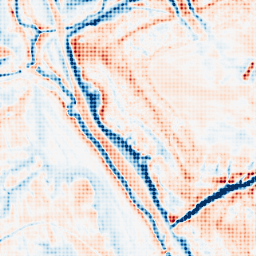
Category: multiscale
Decomposition family: dog_multiscale
Decomposition parameters: sigma_ratio: 1.6
n_scales: 5
base_sigma: 0.5
Upsampling method: sinc_blackman
Upsampling parameters: scale: 4
kernel_size: 4
Upsampling scale: 4